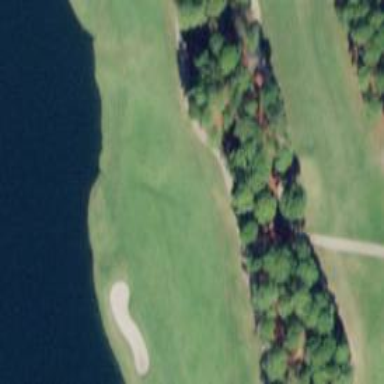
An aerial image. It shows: View of golf hole.